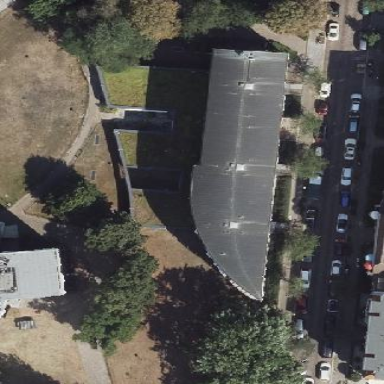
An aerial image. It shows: Part of building.